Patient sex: F
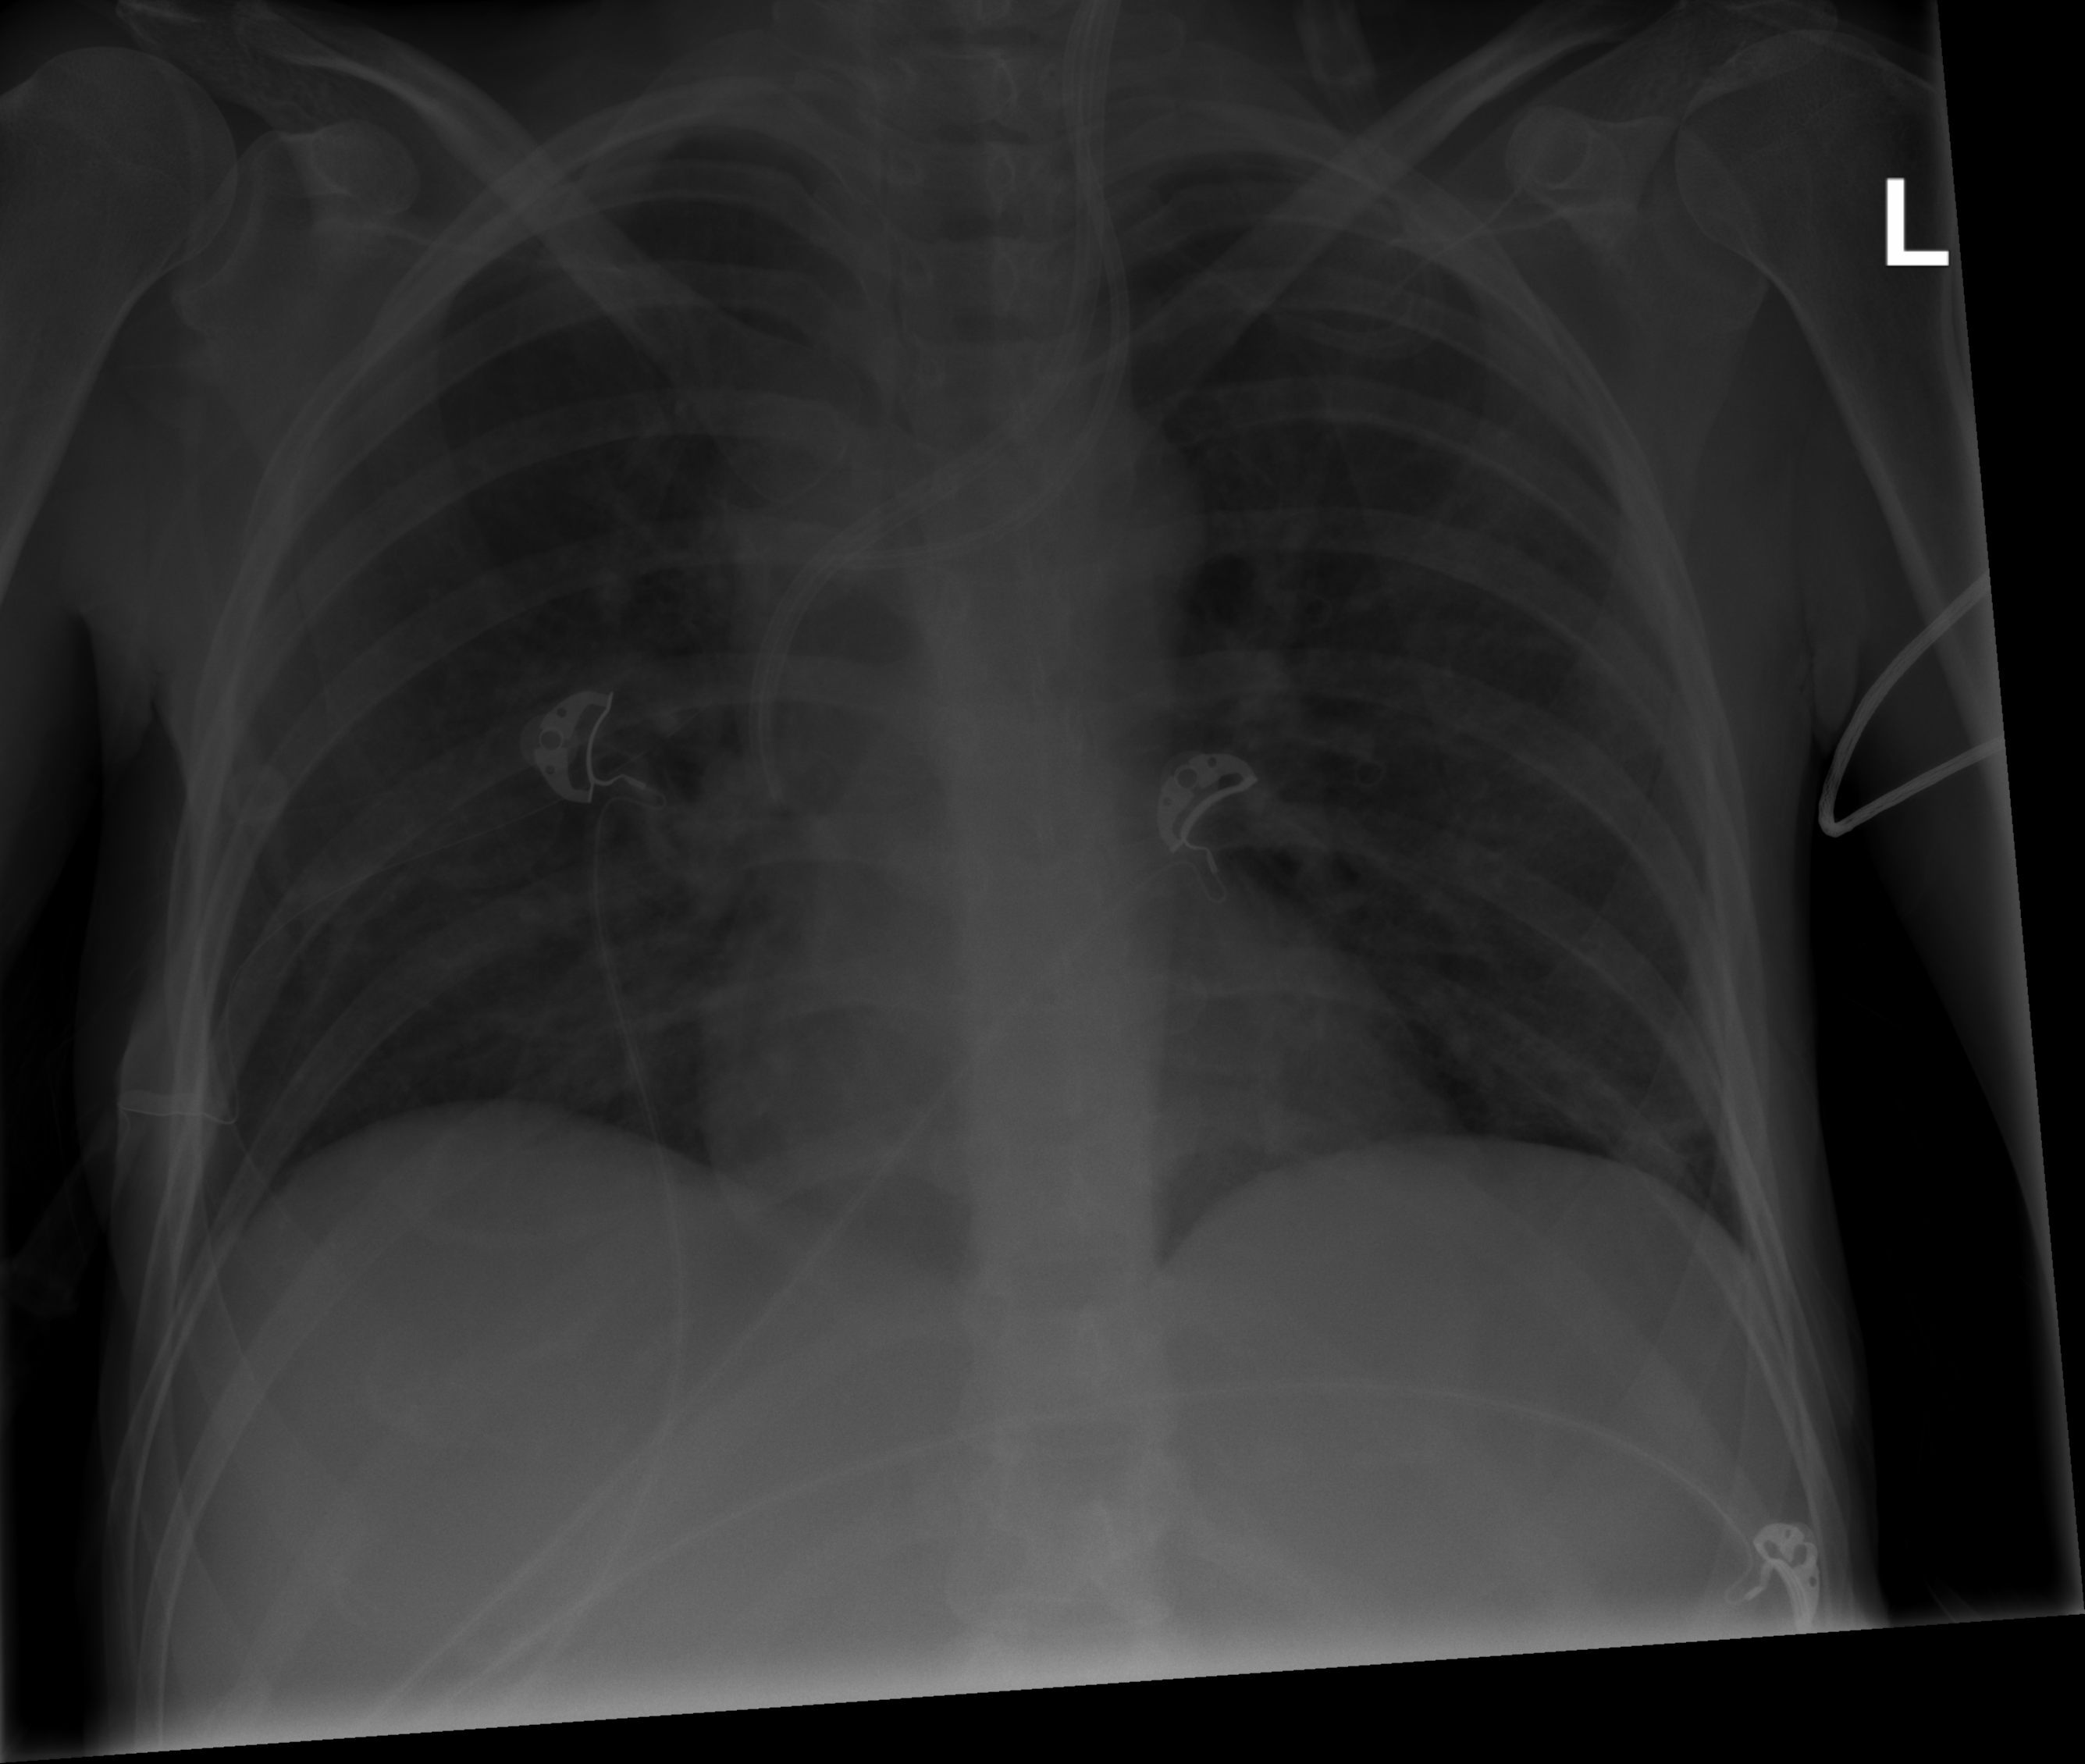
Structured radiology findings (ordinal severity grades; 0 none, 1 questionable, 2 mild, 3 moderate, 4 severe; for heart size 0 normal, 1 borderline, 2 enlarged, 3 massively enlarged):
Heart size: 0
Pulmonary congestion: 2
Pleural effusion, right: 0
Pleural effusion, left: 0
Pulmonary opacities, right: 2
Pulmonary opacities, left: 2
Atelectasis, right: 0
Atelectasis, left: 2